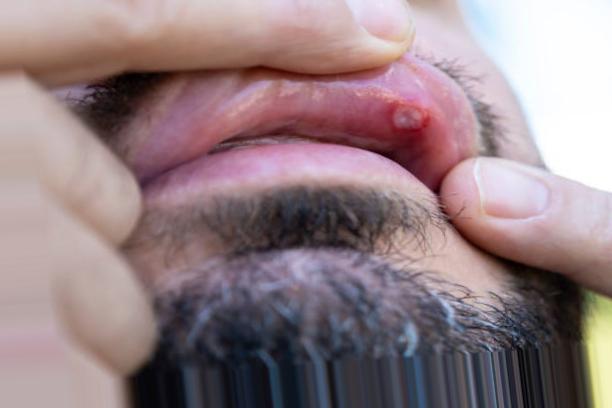
Condition: Mouth Ulcer